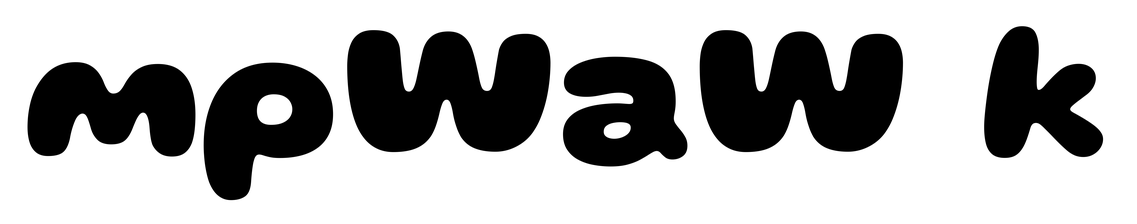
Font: Gluten_ExtraBold